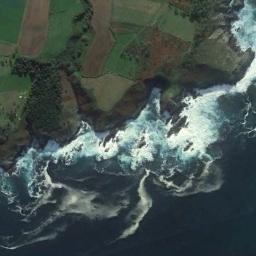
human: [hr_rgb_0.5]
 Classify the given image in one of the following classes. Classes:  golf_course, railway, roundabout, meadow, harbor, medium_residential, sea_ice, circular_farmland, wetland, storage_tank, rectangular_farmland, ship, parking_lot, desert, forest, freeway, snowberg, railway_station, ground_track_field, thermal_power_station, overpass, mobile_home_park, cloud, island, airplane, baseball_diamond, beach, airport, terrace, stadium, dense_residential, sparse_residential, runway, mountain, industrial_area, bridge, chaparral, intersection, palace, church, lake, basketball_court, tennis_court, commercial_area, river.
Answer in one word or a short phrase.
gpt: beach